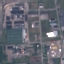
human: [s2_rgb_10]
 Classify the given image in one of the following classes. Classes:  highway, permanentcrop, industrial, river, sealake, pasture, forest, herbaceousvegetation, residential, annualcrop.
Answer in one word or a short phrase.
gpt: Industrial